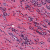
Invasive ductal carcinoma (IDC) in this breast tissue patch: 1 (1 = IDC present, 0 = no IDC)